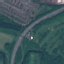
Land use / land cover: Highway